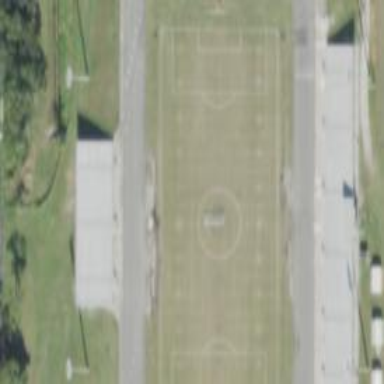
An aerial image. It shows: American football pitch.